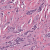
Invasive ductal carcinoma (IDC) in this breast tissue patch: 1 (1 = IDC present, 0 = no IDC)